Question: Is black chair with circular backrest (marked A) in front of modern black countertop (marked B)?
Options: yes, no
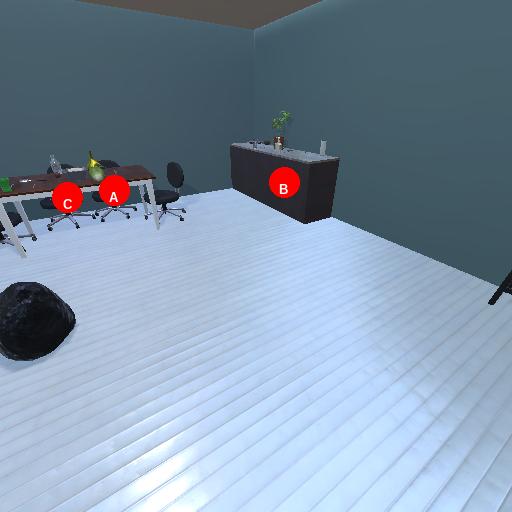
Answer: yes